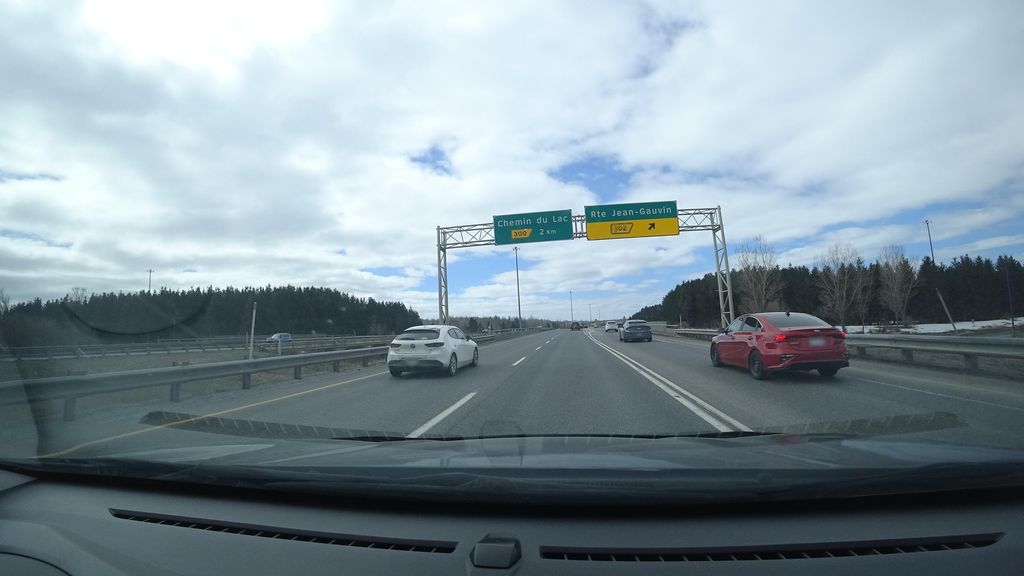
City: quebec_city